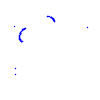
Particle: kaon